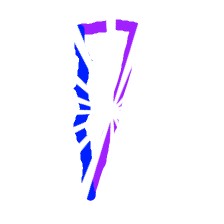
Shape: triangle